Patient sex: M
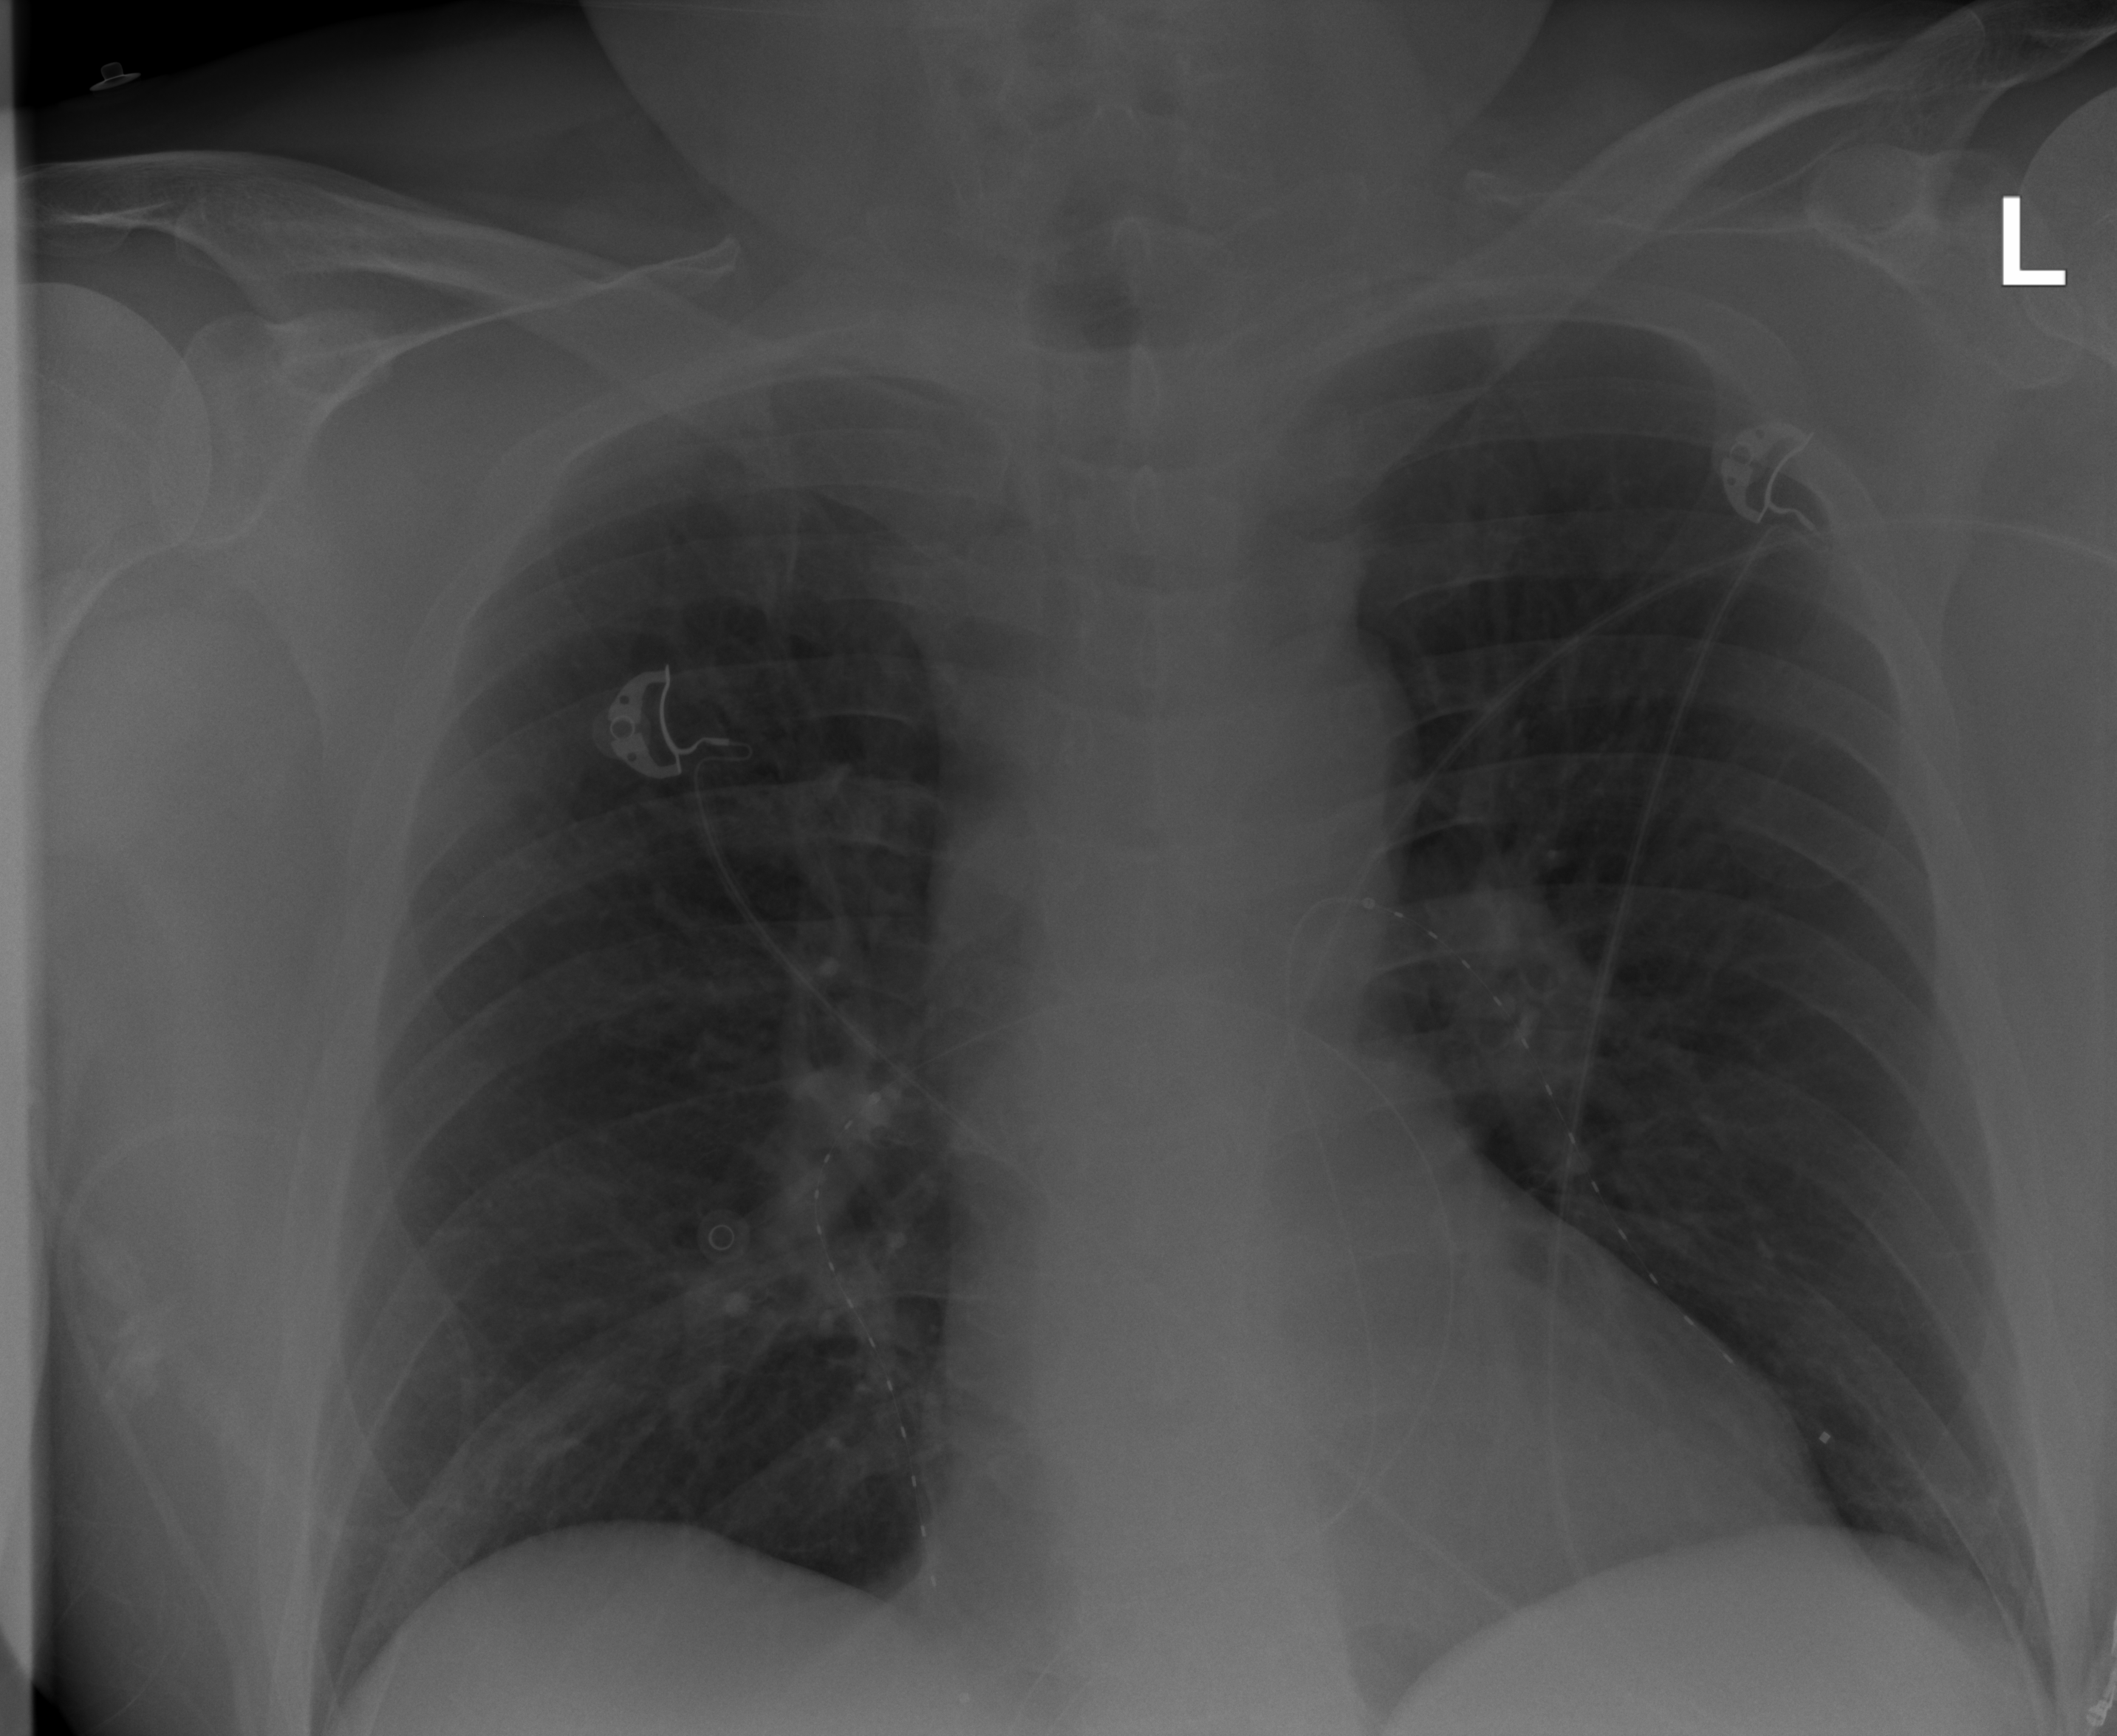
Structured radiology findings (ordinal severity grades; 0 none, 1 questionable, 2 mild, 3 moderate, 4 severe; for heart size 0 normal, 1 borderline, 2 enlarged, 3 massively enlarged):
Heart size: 0
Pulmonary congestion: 0
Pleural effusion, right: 0
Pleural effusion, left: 0
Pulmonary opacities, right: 0
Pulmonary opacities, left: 0
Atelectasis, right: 2
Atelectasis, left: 0